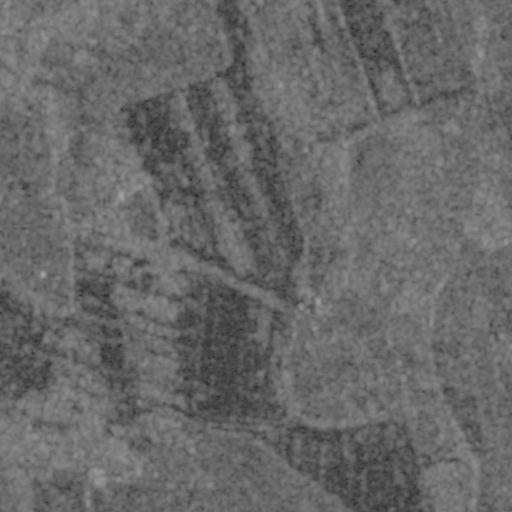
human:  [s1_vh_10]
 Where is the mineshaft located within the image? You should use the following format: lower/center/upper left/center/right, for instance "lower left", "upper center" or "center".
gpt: The mineshaft is located in the lower left of the image.
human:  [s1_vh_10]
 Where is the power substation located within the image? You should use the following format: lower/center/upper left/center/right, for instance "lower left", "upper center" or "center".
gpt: The power substation is located in the lower left of the image.
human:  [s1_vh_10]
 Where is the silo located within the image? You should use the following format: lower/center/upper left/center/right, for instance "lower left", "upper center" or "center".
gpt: The silo is located in the lower left of the image.
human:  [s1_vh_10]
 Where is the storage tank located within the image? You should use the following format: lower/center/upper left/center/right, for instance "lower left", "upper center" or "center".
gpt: The storage tank is located in the lower left of the image.
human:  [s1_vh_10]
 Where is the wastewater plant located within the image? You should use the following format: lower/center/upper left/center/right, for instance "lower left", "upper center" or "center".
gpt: The wastewater plant is located in the center left of the image.
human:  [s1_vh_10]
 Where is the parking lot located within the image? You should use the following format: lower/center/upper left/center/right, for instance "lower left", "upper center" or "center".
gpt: There is no parking lot in the image.

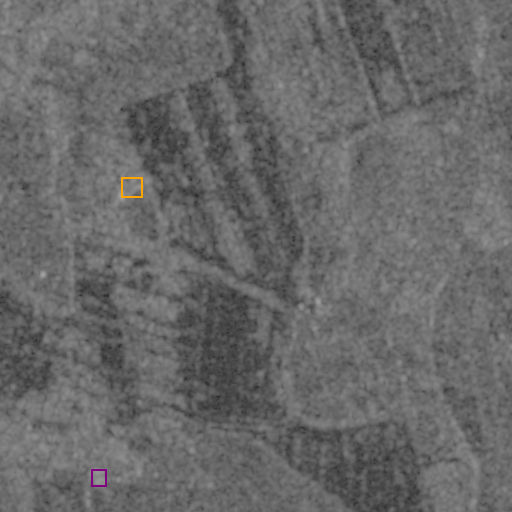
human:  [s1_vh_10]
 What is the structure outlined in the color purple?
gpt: The structure outlined in purple is a power substation.
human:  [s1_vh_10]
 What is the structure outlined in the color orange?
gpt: The structure outlined in orange is a wastewater plant.
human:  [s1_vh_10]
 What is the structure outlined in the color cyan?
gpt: There is no cyan outline.